Interaction volume radius: 5 \u00c5
Interaction volume height: 10 \u00c5
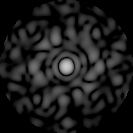
Disorder parameter: 0.858